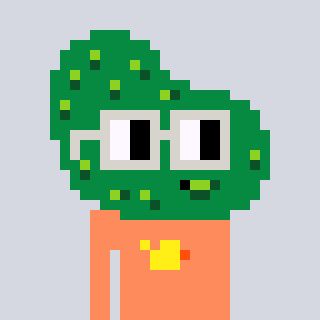
a pixel art character with square light gray glasses, a pickle-shaped head and a peachy-colored body on a cool background